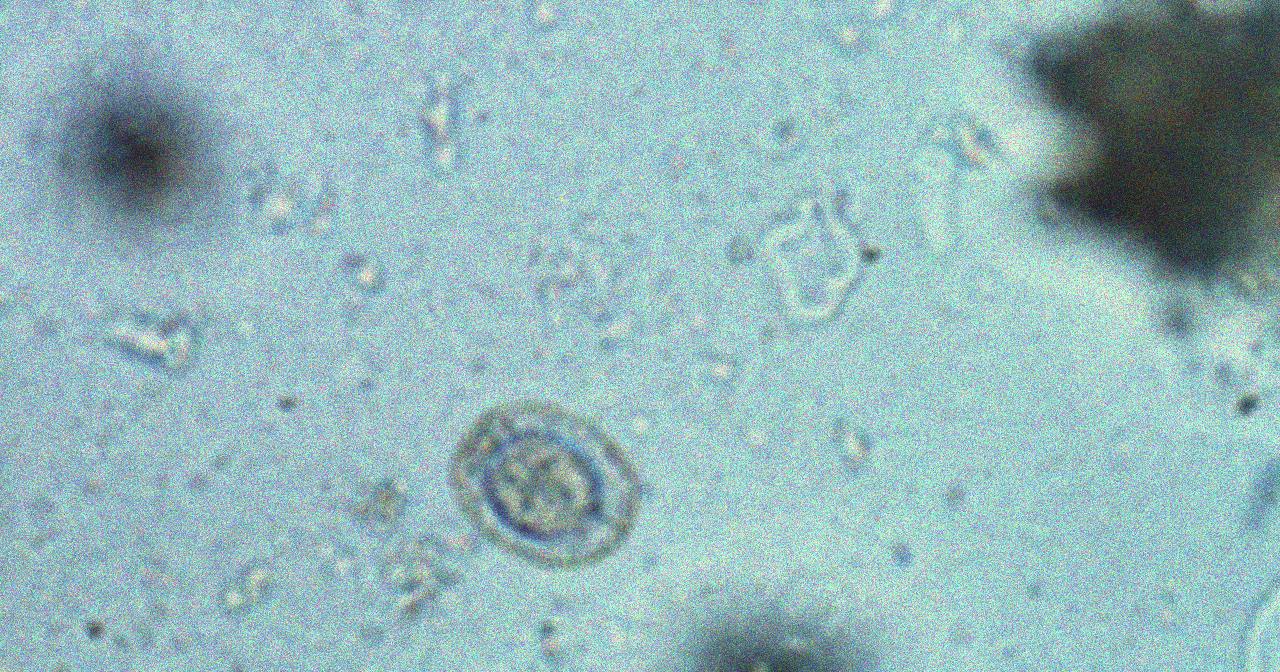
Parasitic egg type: Hymenolepis nana